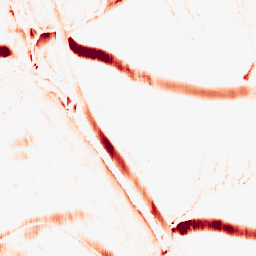
Category: morphological
Decomposition family: morphological_rect
Decomposition parameters: operation: opening
width: 5
height: 20
Upsampling method: regularized
Upsampling parameters: scale: 4
lambda_reg: 0.01
Upsampling scale: 4